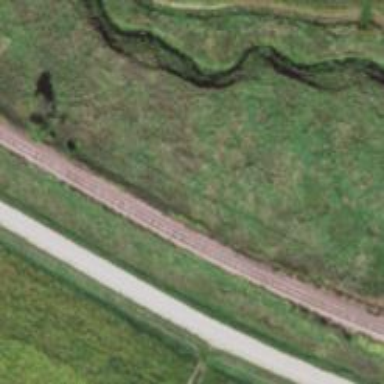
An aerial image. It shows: Railway track.